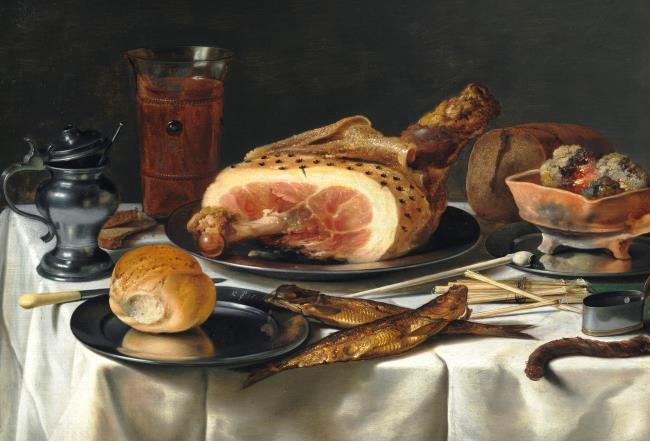
Title: Stilleven met ham, sprot en pijpen
Artist: Pieter Claesz.
Earliest date: 1625
Latest date: 1625
Genre: painting
Iconography: Tobacco
Keywords: still life, ham, pipe, bread, fish (guide term), napkin, drinking glass, knife, tableware